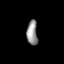
Tissue: lung
Cell type: Others
Senescence score: 0.2152
Nuclear area (px): 265
Mean DAPI intensity: 146.045